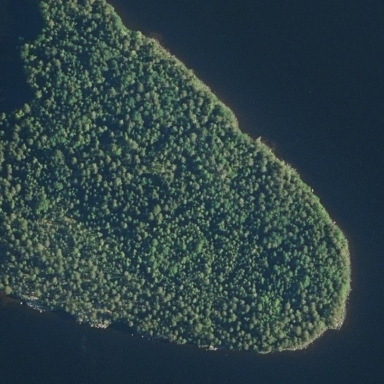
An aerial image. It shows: Nature reserve islet within woodland area.